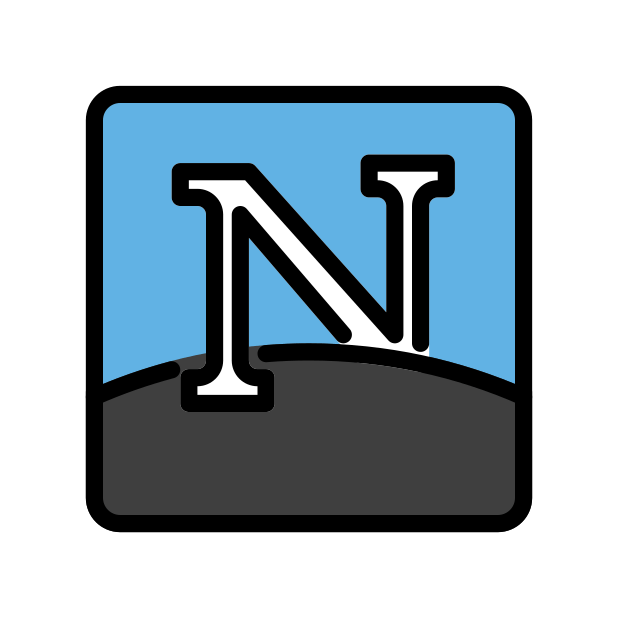
Netscape Navigator